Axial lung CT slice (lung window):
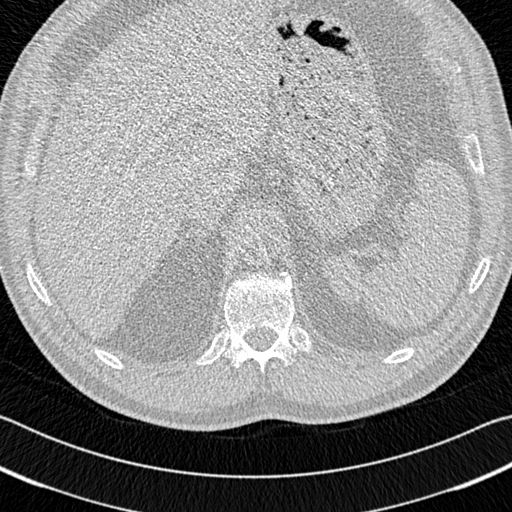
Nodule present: no